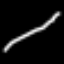
Label: line